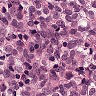
Metastatic tissue present: yes